Question: I have 2 sequences, 'AACAGTTACC' and 'TAAGGTCA', and I'm trying to find a global sequence alignment. I managed to create a 2D array and create the matrix, and I even filled it with semi-dynamic approach.
Here is my code to fill the matrix:
'''
void process() {
for (int i = 1; i <= sequenceA.length; i++) {
for (int j = 1; j <= sequenceB.length; j++) {
int scoreDiag = opt[i-1][j-1] + equal(i, j);
int scoreLeft = opt[i][j-1] - 1;
int scoreUp = opt[i-1][j] - 1;
opt[i][j] = Math.max(Math.max(scoreDiag, scoreLeft), scoreUp);
}
}
}
private int equal(int i, int j) {
if (sequenceA[i - 1] == sequenceB[j - 1]) {
return 1;
} else {
return -1;
}
}
'''
My main problem is that this code generates this output:
'''
0 -1 -2 -3 -4 -5 -6 -7 -8
-1 -1 0 -1 -2 -3 -4 -5 -6
-2 -2 0 1 0 -1 -2 -3 -4
-3 -3 -1 0 0 -1 -2 -1 -2
-4 -4 -2 0 -1 -1 -2 -2 0
-5 -5 -3 -1 1 0 -1 -2 -1
-6 -4 -4 -2 0 0 1 0 -1
-7 -5 -5 -3 -1 -1 1 0 -1
-8 -6 -4 -4 -2 -2 0 0 1
-9 -7 -5 -5 -3 -3 -1 1 0
-10 -8 -6 -6 -4 -4 -2 0 0
'''
But I want it to look like this (all i care are numbers in the pictures):

I got to apply penaltys: per mismatch 1 and per gap 2, if its match 0.
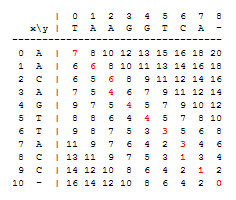
Answer: There are several things that you need to modify:
1. Note that in the image you give us the alignment goes from the bottom-right corner to the top-left corner. So in that image they are not really aligning AACAGTTACC and TAAGGTCA, but CCATTGACAA and ACTGGAAT.
2. You say that you want a global alignment, but you actually compute a local alignment. The main difference is in penalties at the beginning of the sequences. In a global alignment you have to compute insertions and deletions at the first row and columns.
3. Third, you are not applying correctly the penalties you mention. Instead, you always penalize with -1 and reward with +1.
4. In the example image they are not taking the maximum value at each position, but the minimum (this is because your penalties are positive and the rewards is 0, not the other way around, so you want to minimize the values).
The full solution is:
'''
// Note that these sequences are reversed!
String sequenceA ="CCATTGACAA";
String sequenceB = "ACTGGAAT";
// The penalties to apply
int gap = 2, substitution = 1, match = 0;
int[][] opt = new int[sequenceA.length() + 1][sequenceB.length() + 1];
// First of all, compute insertions and deletions at 1st row/column
for (int i = 1; i <= sequenceA.length(); i++)
opt[i][0] = opt[i - 1][0] + gap;
for (int j = 1; j <= sequenceB.length(); j++)
opt[0][j] = opt[0][j - 1] + gap;
for (int i = 1; i <= sequenceA.length(); i++) {
for (int j = 1; j <= sequenceB.length(); j++) {
int scoreDiag = opt[i - 1][j - 1] +
(sequenceA.charAt(i-1) == sequenceB.charAt(j-1) ?
match : // same symbol
substitution); // different symbol
int scoreLeft = opt[i][j - 1] + gap; // insertion
int scoreUp = opt[i - 1][j] + gap; // deletion
// we take the minimum
opt[i][j] = Math.min(Math.min(scoreDiag, scoreLeft), scoreUp);
}
}
for (int i = 0; i <= sequenceA.length(); i++) {
for (int j = 0; j <= sequenceB.length(); j++)
System.out.print(opt[i][j] + " ");
System.out.println();
}
'''
The result is just as in the example you gave us (but reversed, remember!):
'''
0 2 4 6 8 10 12 14 16
2 1 2 4 6 8 10 12 14
4 3 1 3 5 7 9 11 13
6 4 3 2 4 6 7 9 11
8 6 5 3 3 5 7 8 9
10 8 7 5 4 4 6 8 8
12 10 9 7 5 4 5 7 9
14 12 11 9 7 6 4 5 7
16 14 12 11 9 8 6 5 6
18 16 14 13 11 10 8 6 6
20 18 16 15 13 12 10 8 7
'''
So the final alignment score is found at 'opt[sequenceA.length()][sequenceB.length()]' (7). If you really need to show the reversed matrix as in the image, do this:
'''
for (int i = sequenceA.length(); i >=0; i--) {
for (int j = sequenceB.length(); j >= 0 ; j--)
System.out.print(opt[i][j] + " ");
System.out.println();
}
'''